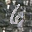
Label: 6